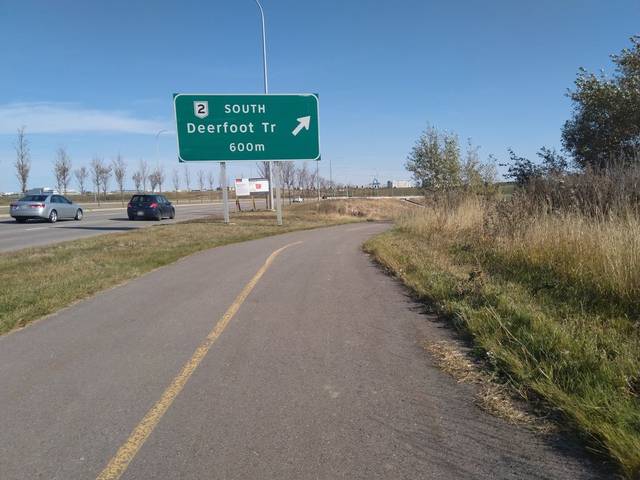
Region: Canada
Coordinates: 51.142, -114.048